九年级 · 画法几何学
我国古代天文学确定方向的方法中蕴藏了平行线的作图法. 如《淮南子天文训》中
    记载: “正朝夕: 先树一表东方; 操一表却去前表十步, 以参望日始出北廉. 日直入,又树一表于东方, 因西方之表, 以参望日方入北康. 则定东方两表之中与西方之表, 则东西也. "如图, 用几何语言叙述作图方法: 已知直线 $a$ 和直线外一定点 $O$, 过点 $O$ 作直线与 $a$ 平行. (1) 以 $O$ 为圆心, 单位长为半径作圆, 交直线 $a$ 于点 $M, N$; (2) 分别在 $M O$ 的延长线及 $O N$ 上取点 $A, B$, 使 $O A=O B$; (3) 连接 $A B$, 取其中点 $C$, 过 $O, C$两点确定直线 $b$, 则直线 $a / / b$. 按以上作图顺序, 若 $\angle M N O=35^{\circ}$, 则 $\angle A O C=(\quad)$

    （第 10 题）

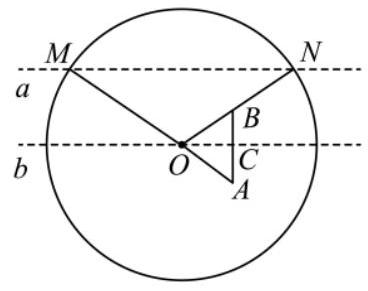
A. $35^{\circ}$
    B. $30^{\circ}$
    C. $25^{\circ}$
    D. $20^{\circ}$


答案: A
解析: 证明 $\angle N M O=\angle M N O=35^{\circ}$, 可得 $\angle A O B=2 \times 35^{\circ}=70^{\circ}$, 结合 $O A=O B, C$ 为 $A B$ 的中点, 可得 $\angle A O C=\angle B O C=35^{\circ}$.
【详解】解: $\because \angle M N O=35^{\circ}, \quad M O=N O$,

$\therefore \angle N M O=\angle M N O=35^{\circ}$,

$\therefore \angle A O B=2 \times 35^{\circ}=70^{\circ}$,

$\because O A=O B, C$ 为 $A B$ 的中点,

$\therefore \angle A O C=\angle B O C=35^{\circ}$,

故选 A.

【点睛】本题考查的是圆的基本性质, 等腰三角形的性质, 平行线的判定, 三角形的外角的性质, 熟记等腰三角形的性质是解本题的关键.